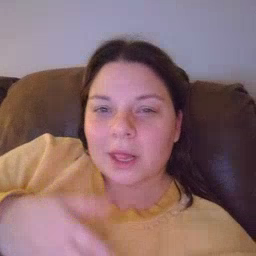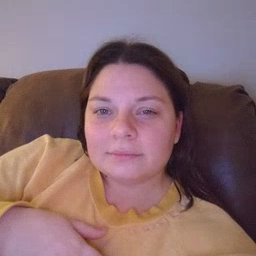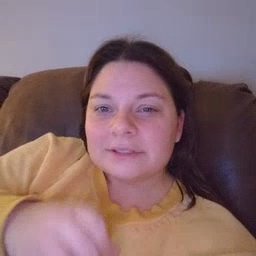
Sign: will